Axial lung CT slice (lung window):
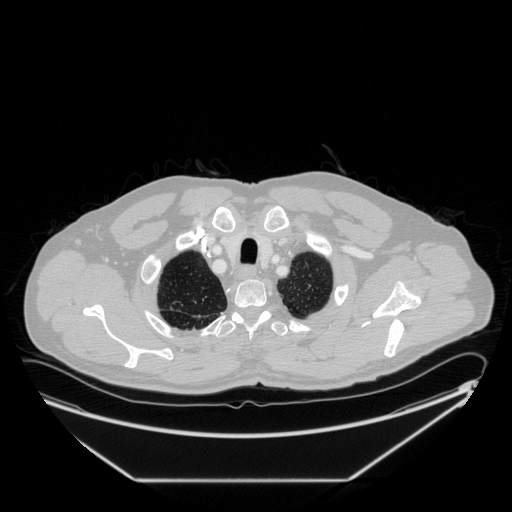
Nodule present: no